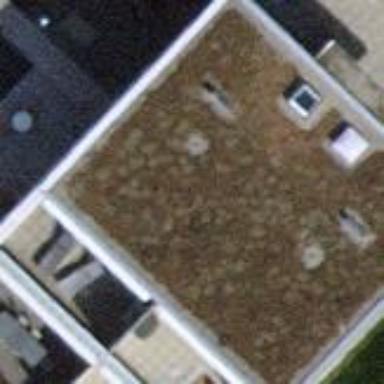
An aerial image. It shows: Terrace building.